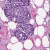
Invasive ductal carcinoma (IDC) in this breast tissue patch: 1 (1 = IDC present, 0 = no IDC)